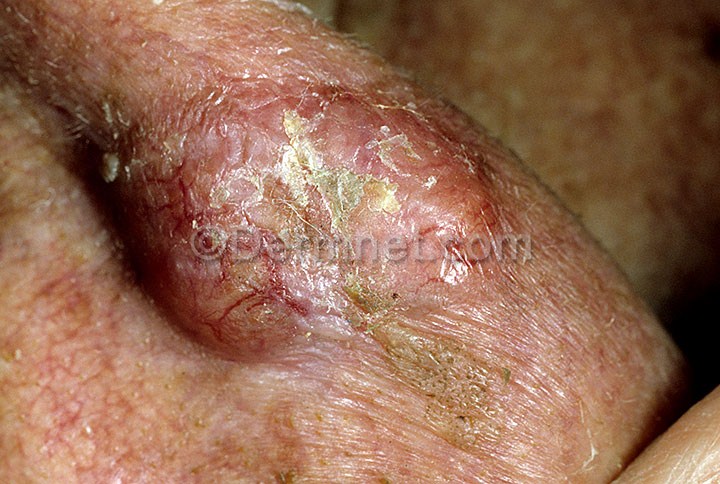
Disease: Actinic Keratosis Basal Cell Carcinoma and other Malignant Lesions